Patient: sex M, age 73
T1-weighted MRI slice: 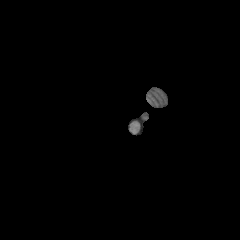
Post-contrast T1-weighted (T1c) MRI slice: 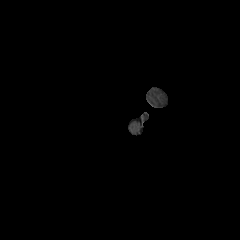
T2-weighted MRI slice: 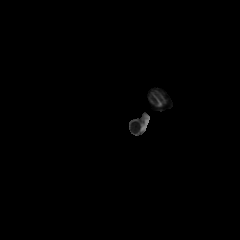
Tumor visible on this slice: no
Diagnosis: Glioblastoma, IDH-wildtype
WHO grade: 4